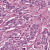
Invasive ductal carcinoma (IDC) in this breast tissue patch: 1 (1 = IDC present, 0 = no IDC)